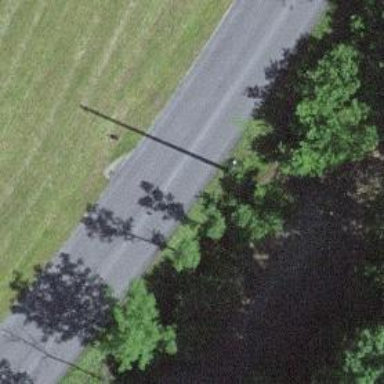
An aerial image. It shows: Tertiary road.